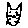
Label: cat